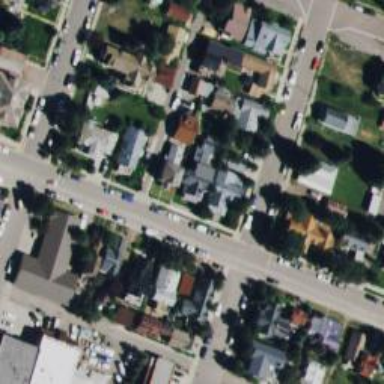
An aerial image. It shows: Alleyway designated as service road.